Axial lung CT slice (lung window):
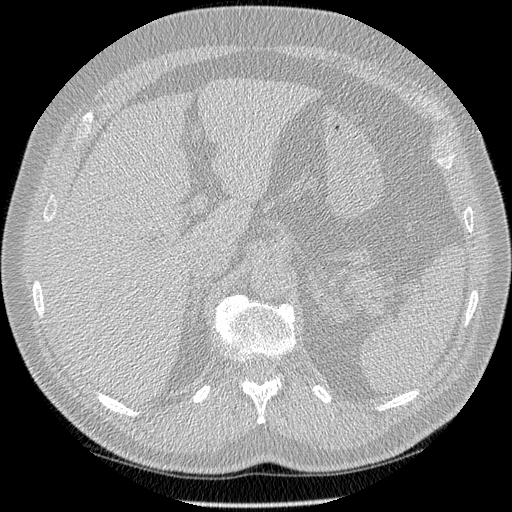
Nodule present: no